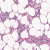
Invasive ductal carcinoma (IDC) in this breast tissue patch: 1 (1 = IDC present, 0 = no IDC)